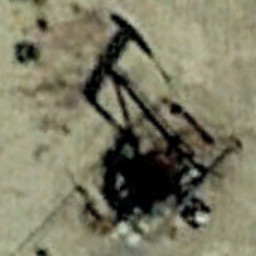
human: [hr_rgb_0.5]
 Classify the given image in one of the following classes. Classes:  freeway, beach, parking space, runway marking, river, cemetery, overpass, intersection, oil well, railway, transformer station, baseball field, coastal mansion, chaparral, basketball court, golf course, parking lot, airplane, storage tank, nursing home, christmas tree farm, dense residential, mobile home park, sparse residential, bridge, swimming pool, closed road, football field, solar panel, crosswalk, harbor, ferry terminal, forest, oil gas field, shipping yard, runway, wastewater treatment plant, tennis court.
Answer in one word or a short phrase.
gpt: oil well